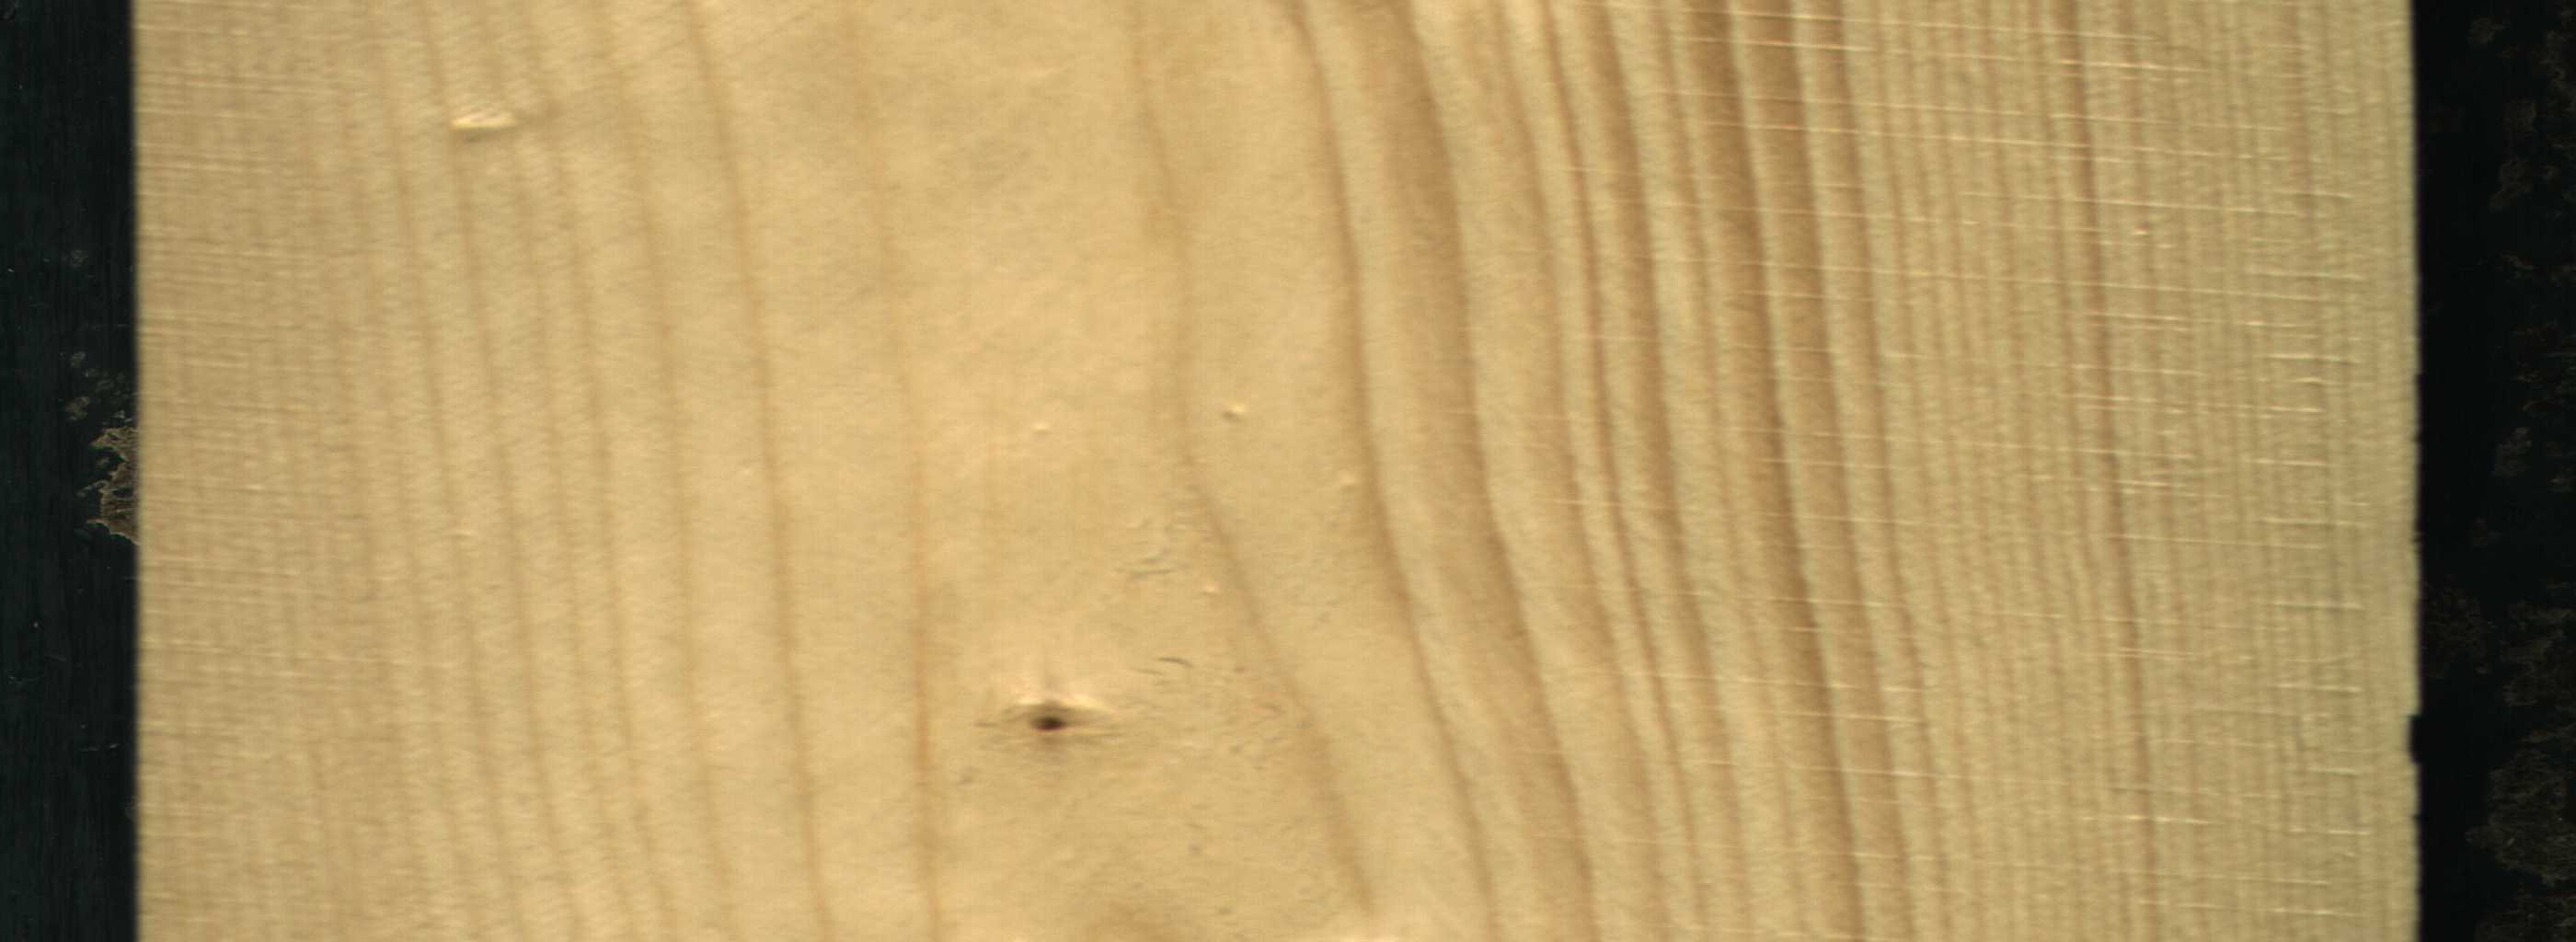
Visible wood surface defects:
Live_Knot